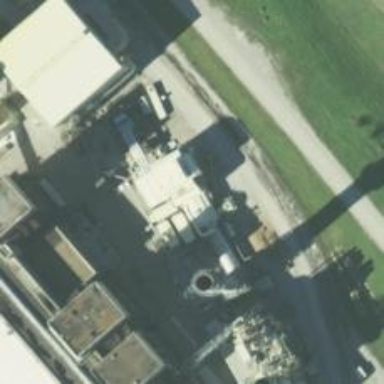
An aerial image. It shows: Gas turbine generator.